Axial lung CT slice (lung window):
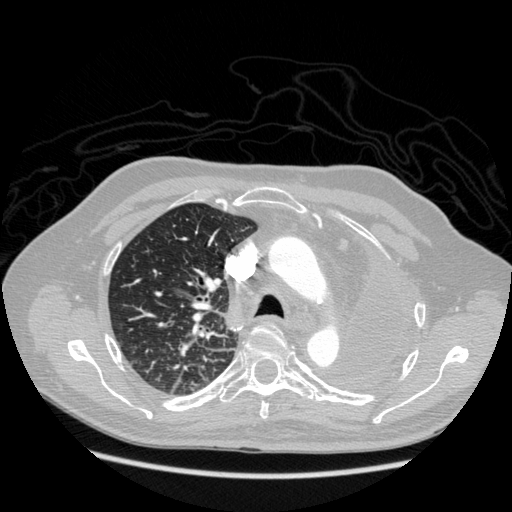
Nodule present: no